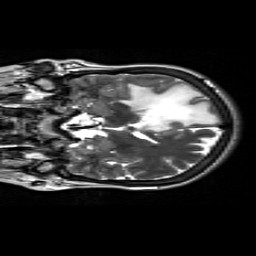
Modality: T2w
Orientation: coronal
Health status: ill
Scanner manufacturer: siemens
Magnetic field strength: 3 T
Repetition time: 6.43 s
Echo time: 0.093 s